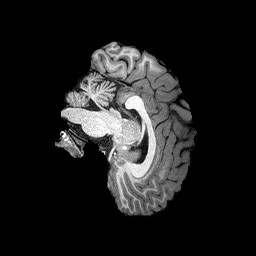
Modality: T1w
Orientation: sagittal
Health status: healthy